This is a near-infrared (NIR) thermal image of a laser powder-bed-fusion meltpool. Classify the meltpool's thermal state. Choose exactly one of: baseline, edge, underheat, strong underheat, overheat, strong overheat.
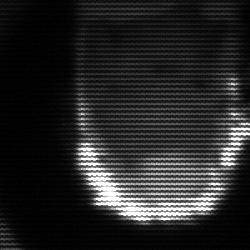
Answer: baseline